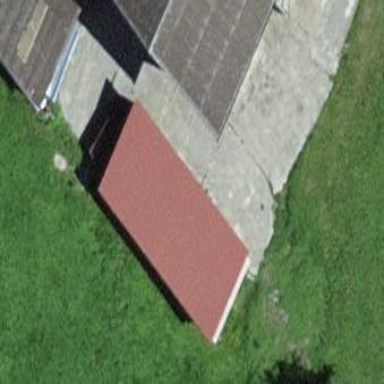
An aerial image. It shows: View of roof of building.